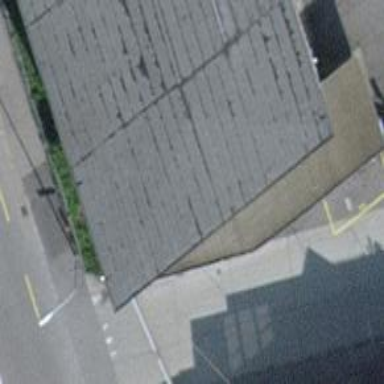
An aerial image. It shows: View of roof of building.